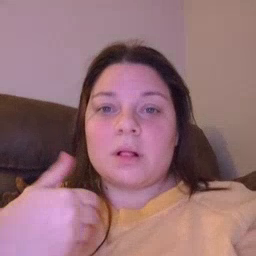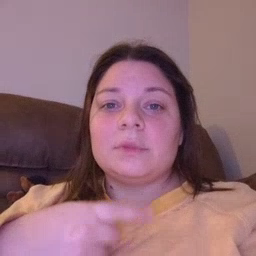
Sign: animal